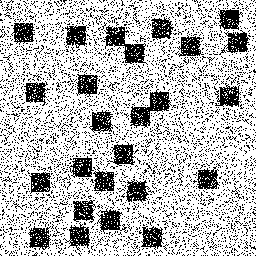
Squares: 25
Triangles: 0
Stars: 0
Total shapes: 25